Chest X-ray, PA view. Patient: 19 years old, sex M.
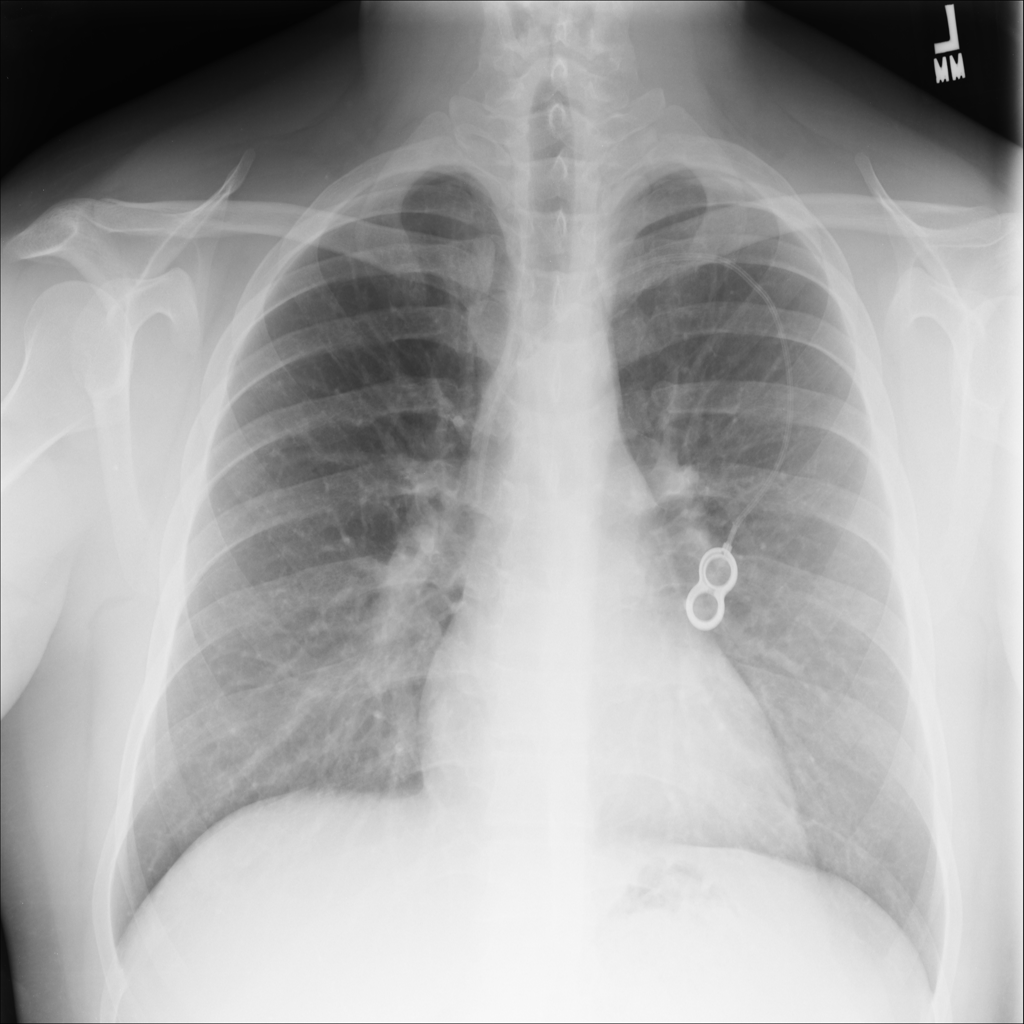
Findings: No Finding